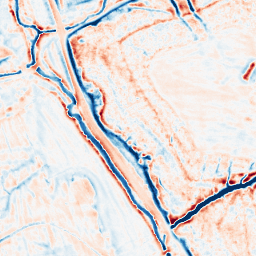
Category: edge_preserving
Decomposition family: bilateral
Decomposition parameters: d: 15
sigma_color: 50
sigma_space: 50
Upsampling method: bilinear
Upsampling parameters: scale: 8
Upsampling scale: 8